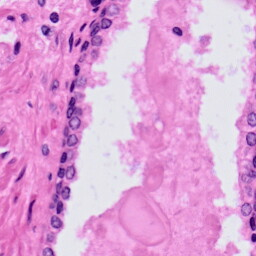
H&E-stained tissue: Prostate